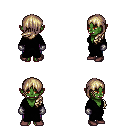
a pixel art fantasy rpg character, female body template, orc, green skin, black robe, magenta pants, white blonde left-swept hairstyle, metal gloves, maroon shoes, four views (front, back, left, right), 2x2 character sprite sheet, small pixel art, hard edges, no anti-aliasing